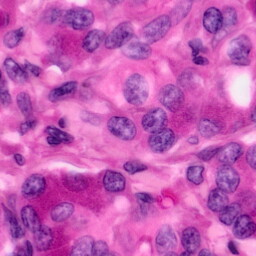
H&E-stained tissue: Pancreatic